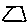
Label: triangle